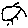
Label: sun